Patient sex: F
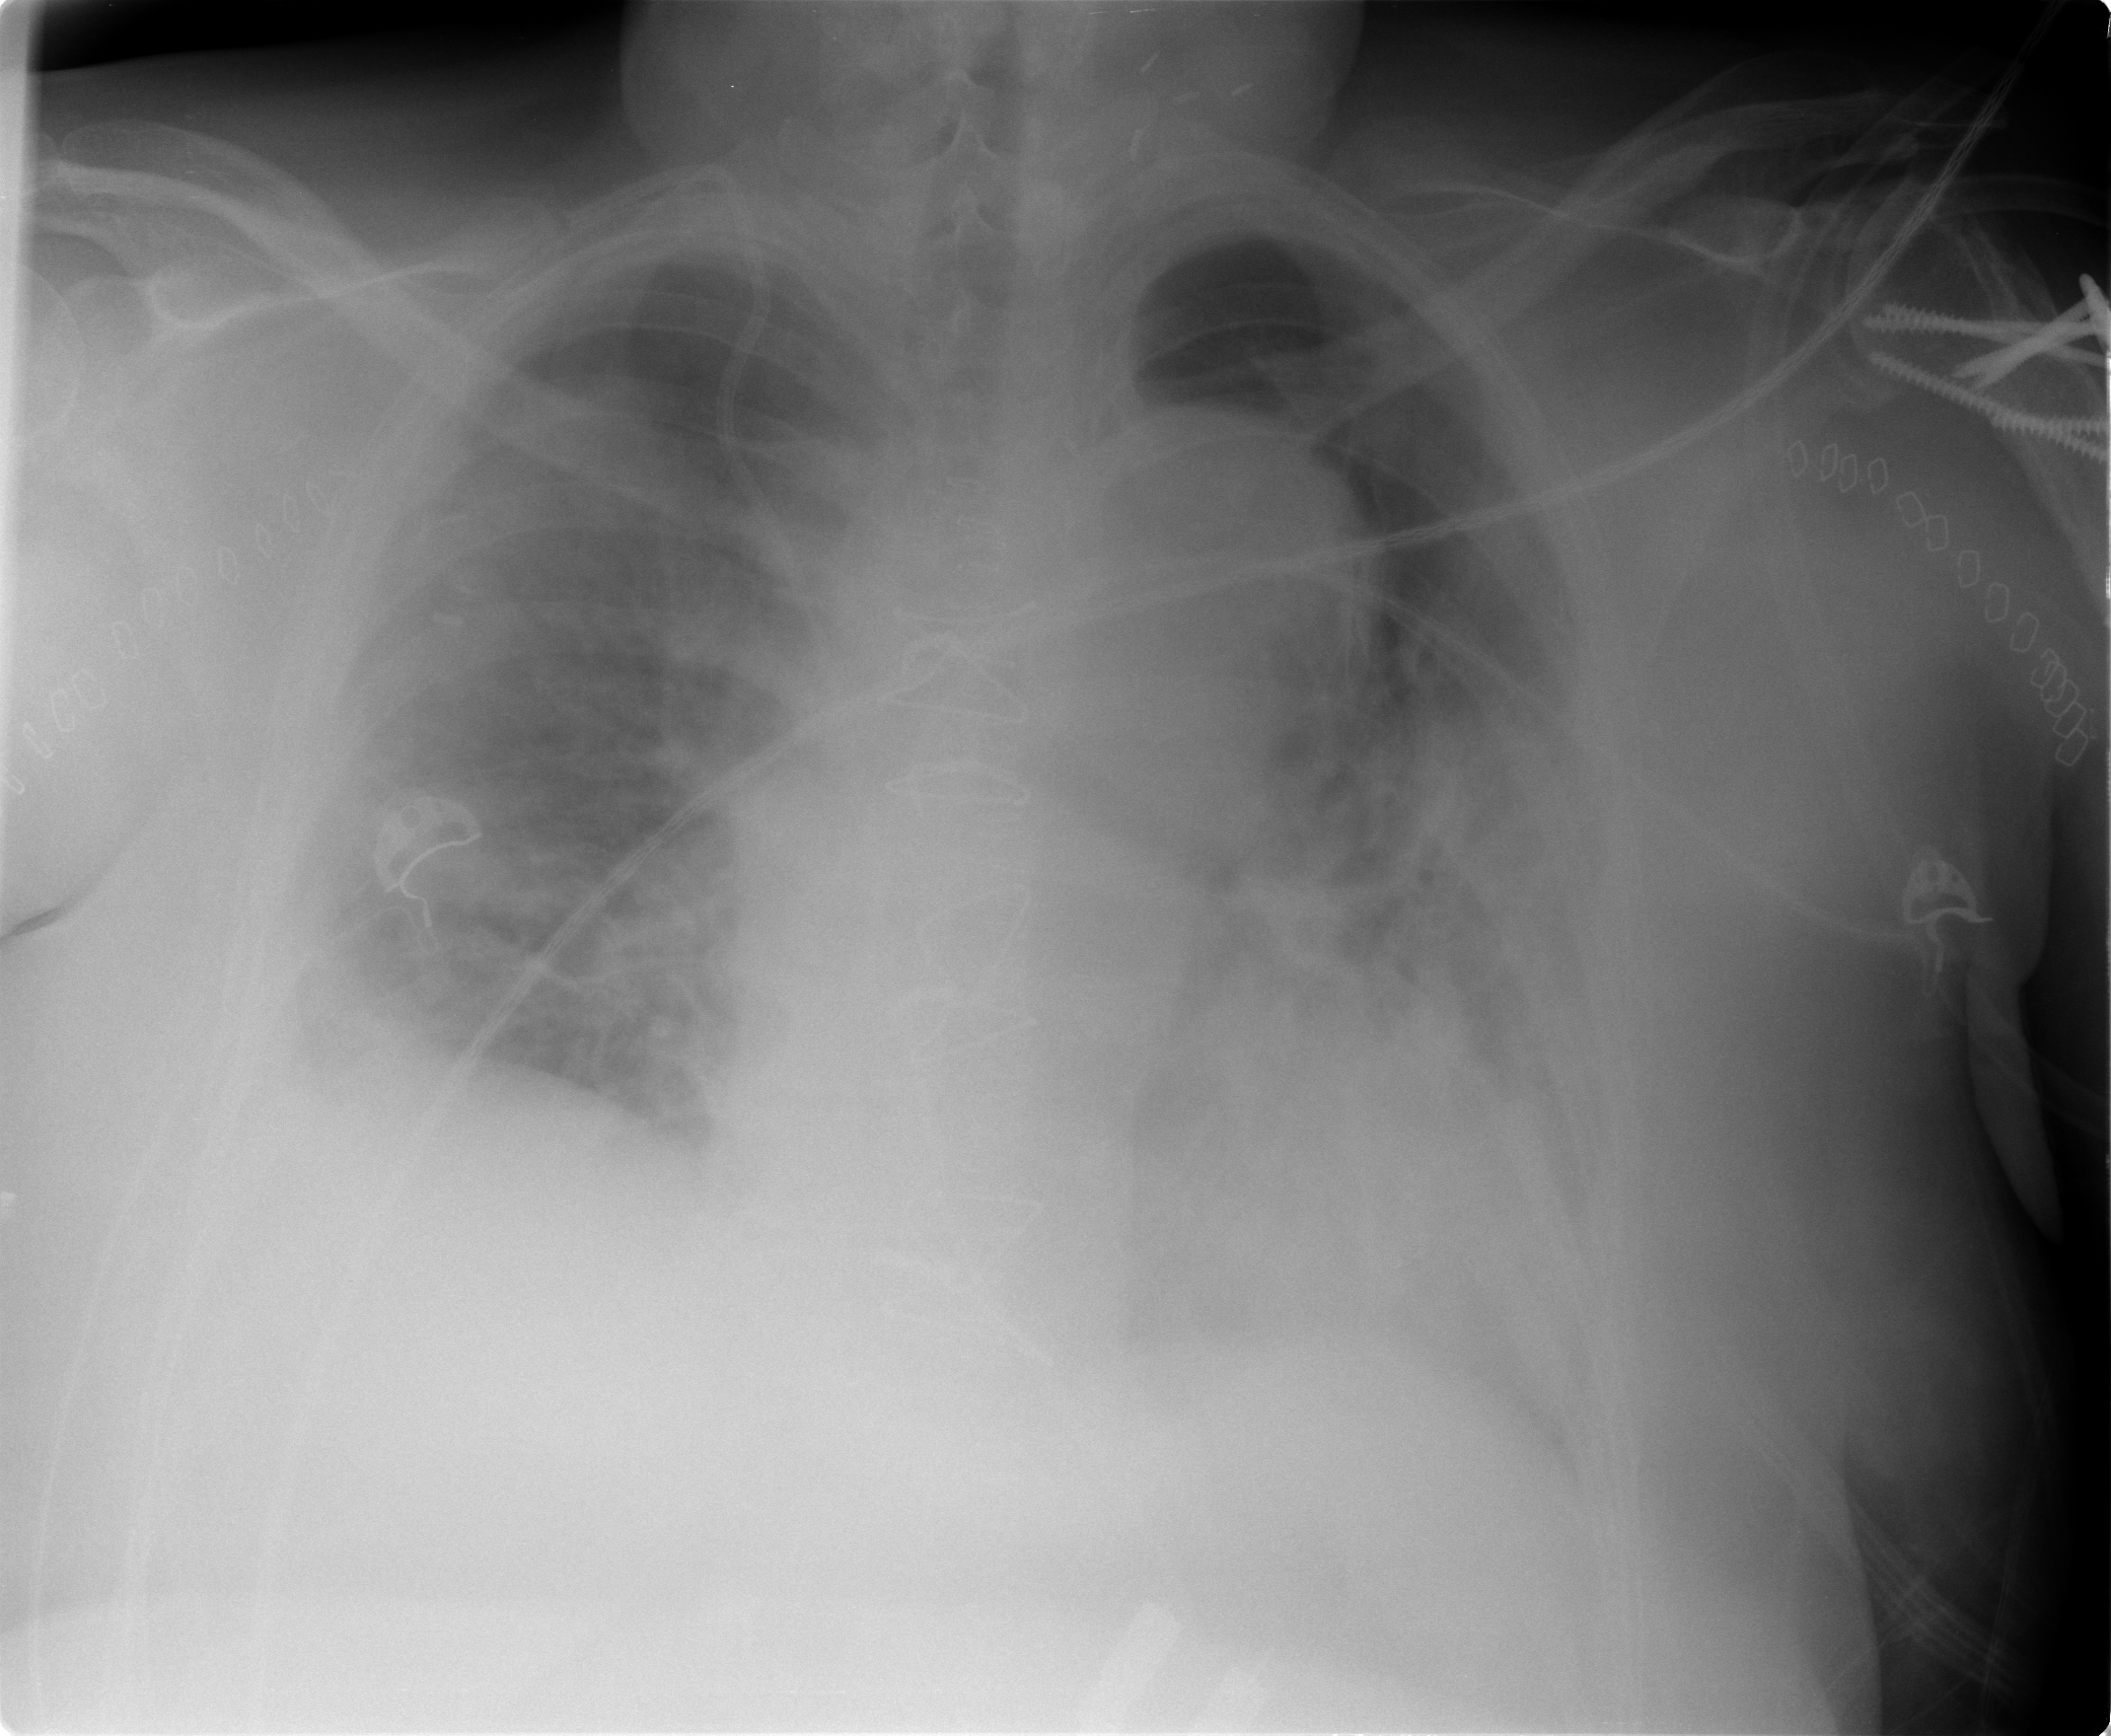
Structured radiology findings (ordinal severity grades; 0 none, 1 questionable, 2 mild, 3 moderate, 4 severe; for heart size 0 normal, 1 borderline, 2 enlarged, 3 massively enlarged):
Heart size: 2
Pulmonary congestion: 2
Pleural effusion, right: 3
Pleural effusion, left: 3
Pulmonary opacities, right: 2
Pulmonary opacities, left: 3
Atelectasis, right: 2
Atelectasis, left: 2